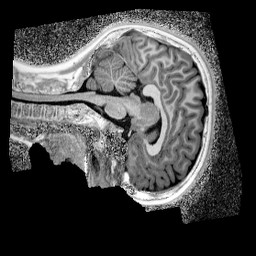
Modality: UNIT1_denoised
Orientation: sagittal
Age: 10
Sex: female
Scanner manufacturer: siemens
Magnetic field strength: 3 T
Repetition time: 4 s
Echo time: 0.00299 s